三年级 · 度量几何学
下面每个小正方形的边长是 1 厘米。

(1)上面左边长方形的周长是 ( )厘米。如果在左边长方形中画出一个最大的正方形, 这个正方形的周长是 ( )厘米。

(2)上面右边图形的周长是 ( )厘米。如果在右边图形中画一个最大的长方形, 这个最大长方形的长是 ( ) 厘米, 宽是 ( ) 厘米, 周长是 ( )厘米。
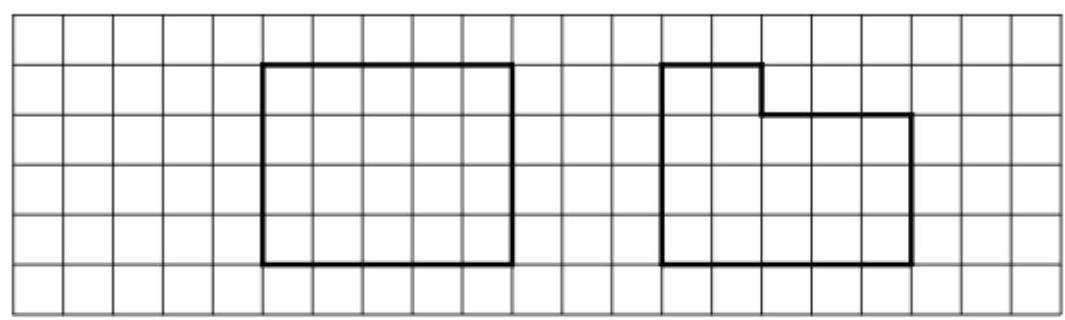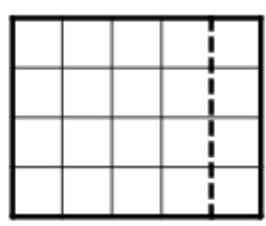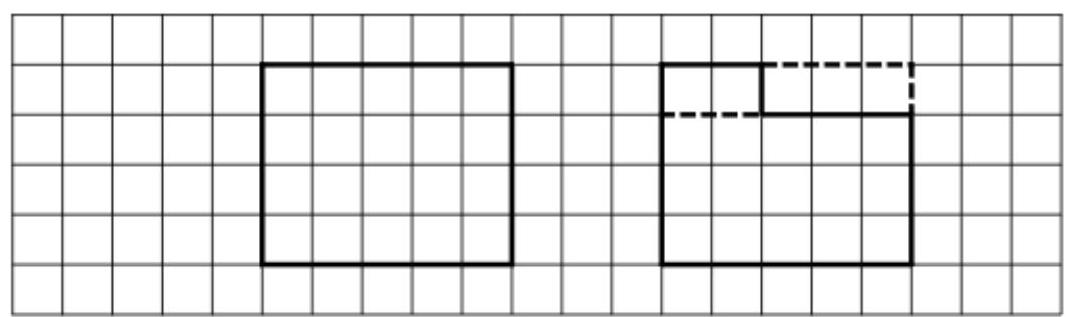
答案: (1) $18 \quad 16$

(2) $\begin{array}{llll}18 & 5 & 3 & 16\end{array}$

【分析】 (1) 左边长方形的长是 5 厘米, 宽是 4 厘米, 长方形的周长 $=($ 长 + 宽 $) \times 2$, 依此计算。如果在左边长方形中画出一个最大的正方形, 则正方形的边长等于原长方形的宽, 正方形的周长 $=$ 边长 $\times 4$, 依此计算出正方形的周长。

(2) 通过平移可知, 上面右边图形的周长等于长是 5 厘米, 宽是 4 厘米的长方形的周长, 也就等于左边长方形的周长, 依此填空。

如果在右边图形中画一个最大的长方形, 这个最大长方形的长等于左边长方形的长, 宽比左边长方形的宽少 1 厘米, 长方形的周长 $=($ 长 + 宽 $) \times 2$, 依此计算。

【详解】 (1) $(5+4) \times 2=9 \times 2=18$ (厘米), 即上面左边长方形的周长是 18 厘米。

即正方形的边长为 4 厘米, $4 \times 4=16$ (厘米), 因此这个正方形的周长是 16 厘米。

(2)

$4-1=3$ (厘米)

$(5+3) \times 2$

$=8 \times 2$

$=16($ 厘米 $)$

由此可知, 上面右边图形的周长是 18 厘米。如果在右边图形中画一个最大的长方形, 这个最大长方形的长是 5 厘米, 宽是 3 厘米, 周长是 16 厘米。

【点睛】此题考查了长方形和正方形的周长的计算方法, 以及平面图形的分割。